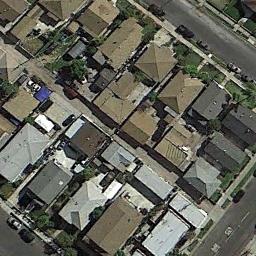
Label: dense_residential